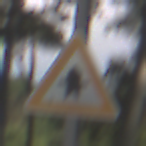
Verkehrszeichen: Vorfahrt
Umgebung: Outdoor, Nature
Tageszeit: MorningAfternoon
Wetter: Clear
Licht: Natural
Jahreszeit: NotSpecified
Kontrast: HighContrast